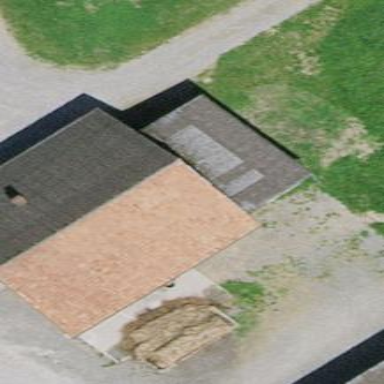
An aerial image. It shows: View of roof of building.